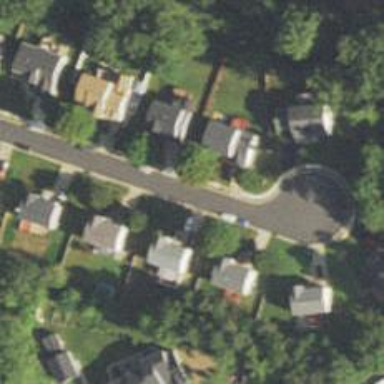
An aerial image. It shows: Residential road with asphalt surface. There is sidewalk on the left side.